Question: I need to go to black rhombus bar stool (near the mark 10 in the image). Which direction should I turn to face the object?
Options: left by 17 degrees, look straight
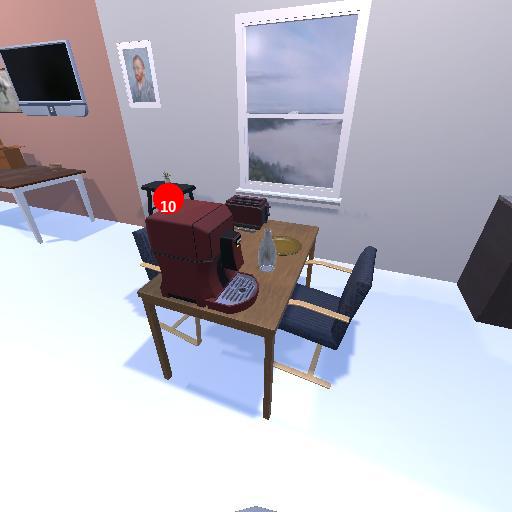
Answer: left by 17 degrees